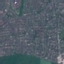
Land use / land cover: Residential